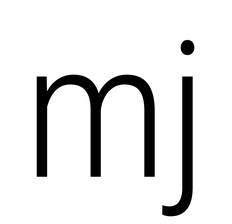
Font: Roboto_Condensed_Light